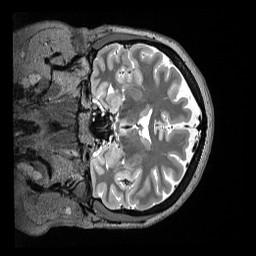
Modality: T2w
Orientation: coronal
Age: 46
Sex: female
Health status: ill
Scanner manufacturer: siemens
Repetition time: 3.2 s